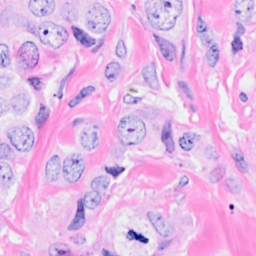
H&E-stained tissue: Breast